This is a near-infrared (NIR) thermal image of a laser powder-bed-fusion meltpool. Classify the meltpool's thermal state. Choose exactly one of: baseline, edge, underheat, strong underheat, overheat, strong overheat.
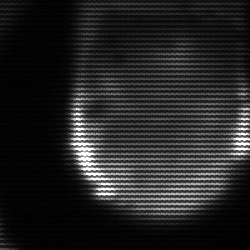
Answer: edge